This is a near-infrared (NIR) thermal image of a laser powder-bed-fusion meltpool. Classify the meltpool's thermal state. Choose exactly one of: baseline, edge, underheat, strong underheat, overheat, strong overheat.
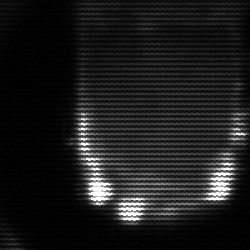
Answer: baseline